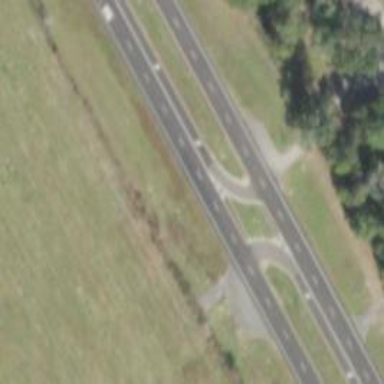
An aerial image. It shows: Trunk link highway.